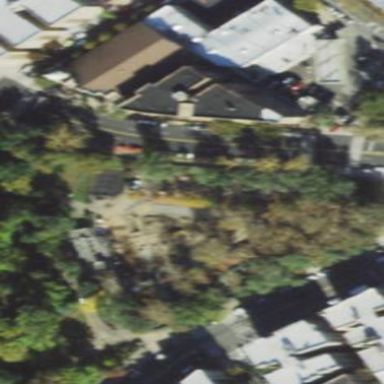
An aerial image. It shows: Playground area for leisure land.